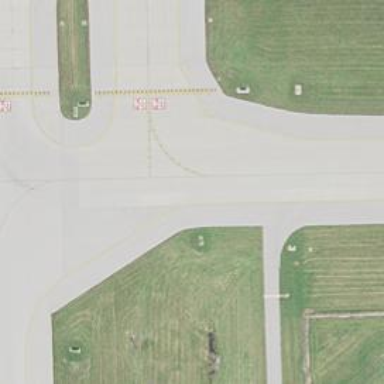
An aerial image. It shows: Image of taxiway at airport.